Interaction volume radius: 10 \u00c5
Interaction volume height: 15 \u00c5
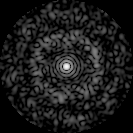
Disorder parameter: 0.8063